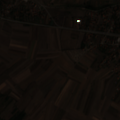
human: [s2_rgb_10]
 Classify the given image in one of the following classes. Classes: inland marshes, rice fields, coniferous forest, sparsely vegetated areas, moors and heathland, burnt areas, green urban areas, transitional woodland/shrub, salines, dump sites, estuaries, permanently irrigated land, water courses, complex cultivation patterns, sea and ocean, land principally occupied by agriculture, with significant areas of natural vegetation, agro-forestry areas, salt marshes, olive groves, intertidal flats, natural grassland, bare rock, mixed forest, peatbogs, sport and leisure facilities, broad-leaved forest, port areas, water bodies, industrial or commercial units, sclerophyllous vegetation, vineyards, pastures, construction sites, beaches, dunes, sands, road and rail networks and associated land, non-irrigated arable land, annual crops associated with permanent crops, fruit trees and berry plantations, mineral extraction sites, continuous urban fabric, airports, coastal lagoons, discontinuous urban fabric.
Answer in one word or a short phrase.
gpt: discontinuous urban fabric, non-irrigated arable land, land principally occupied by agriculture, with significant areas of natural vegetation